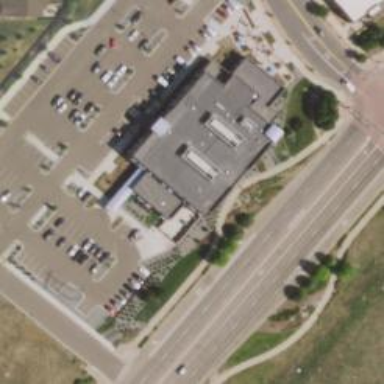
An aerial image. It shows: Clinic building offering healthcare services.